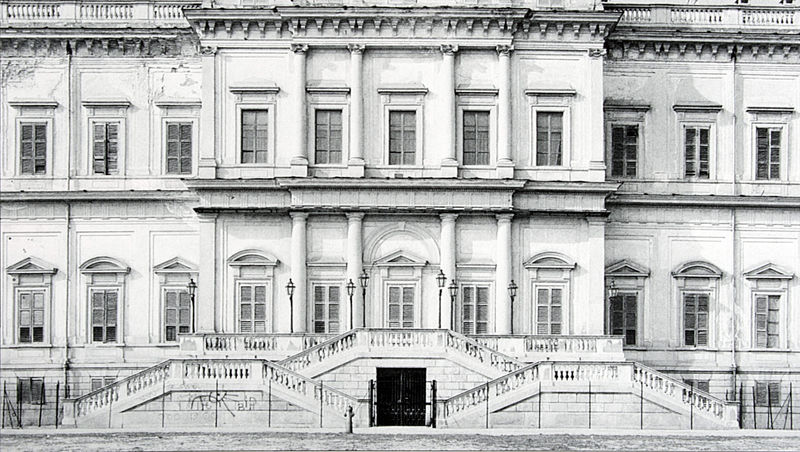
Titel: Gartenfassade, Mittelrisalit
Künstler: Giuseppe Piermarini
Standort: Monza
Institution: Villa Reale
Schlagwörter: schatten, weiß, dreieck, fenster, frankreich, grau, lampen, laternen, pfeiler, strasse, säulen, tür, zeichnung, dach, gebäude, haus, schloss, alt, architektur, sockel, stein, gitter, front, balkon, fassade, türen, giebel, ziegel, pilaster, rundbogen, treppe, treppen, piano, aufgang, geländer, stufen, tor, foto, fotografie, bögen, eingang, burg, palast, palazzo, balustrade, symmetrisch, groß, schwarz weiß, architrav, kapitelle, fries, portal, gesims, risalit, voluten, mauern, ionisch, resalit, etagen, geschosse, herrenhaus, horizontal, ballustrade, basis, dorisch, rundsäule, stockwerke, gebälk, klassizistisch, mittelrisalit, zweigeschossig, superposition, säulenordnung, treppenaufgang, gebälck, vertikale, aufgänge, doppeltreppe, pilster